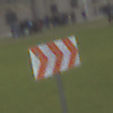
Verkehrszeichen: RichtungstafelnInKurvenGrossLinks
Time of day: Midday
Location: Outdoor (Suburban)
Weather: Overcast
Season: NotSpecified
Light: Natural